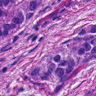
Metastatic tissue present: yes